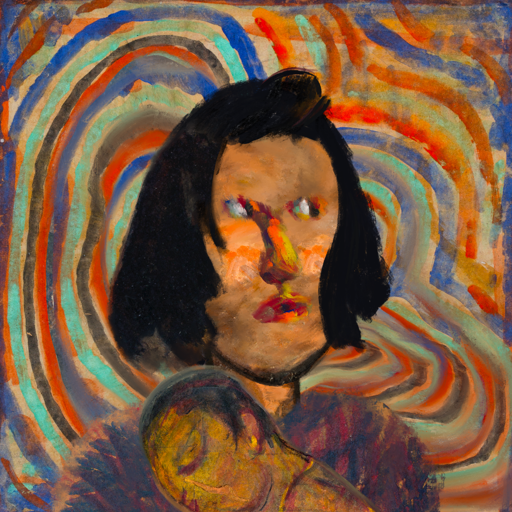
Background: Sisters, Head And Neck Side: Gypsy_Queen, Face Side: An_Impression, Bust: In_The_Sun, Hair Side: Mosgoul, Head Accessory: Blank, Second Necklace: Blank, Necklace: Blank, Baby: GypsyMother_Baby